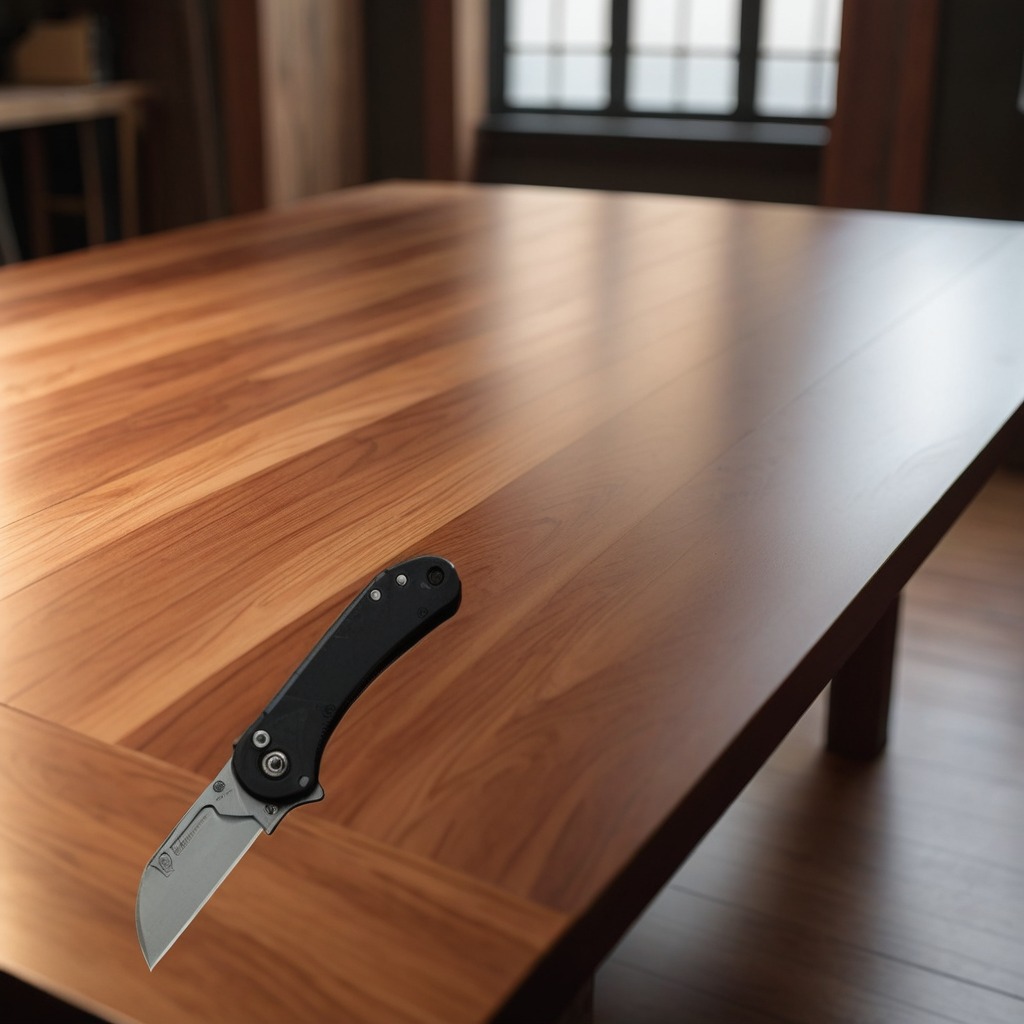
A utility knife is lying on the wooden table in a carpentry studio.